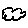
Label: cloud